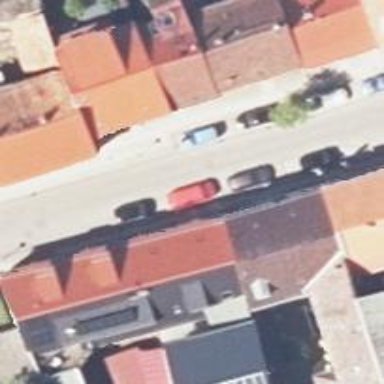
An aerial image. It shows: Hardware shop located in building.